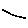
Label: line